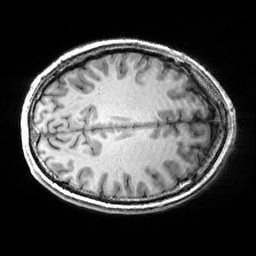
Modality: T1w
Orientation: axial
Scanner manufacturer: siemens
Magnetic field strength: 3 T
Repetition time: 2.53 s
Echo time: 0.00299 s